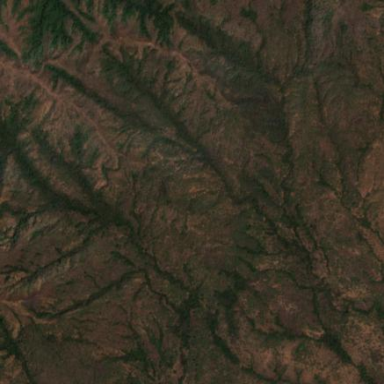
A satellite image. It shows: Forest area.